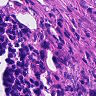
Metastatic tissue present: no